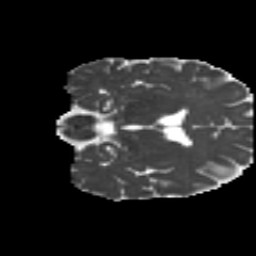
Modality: MD
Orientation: coronal
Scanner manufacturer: siemens
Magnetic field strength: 3 T
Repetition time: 4.16 s
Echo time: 0.0806 s